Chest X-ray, AP view. Patient: 55 years old, sex F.
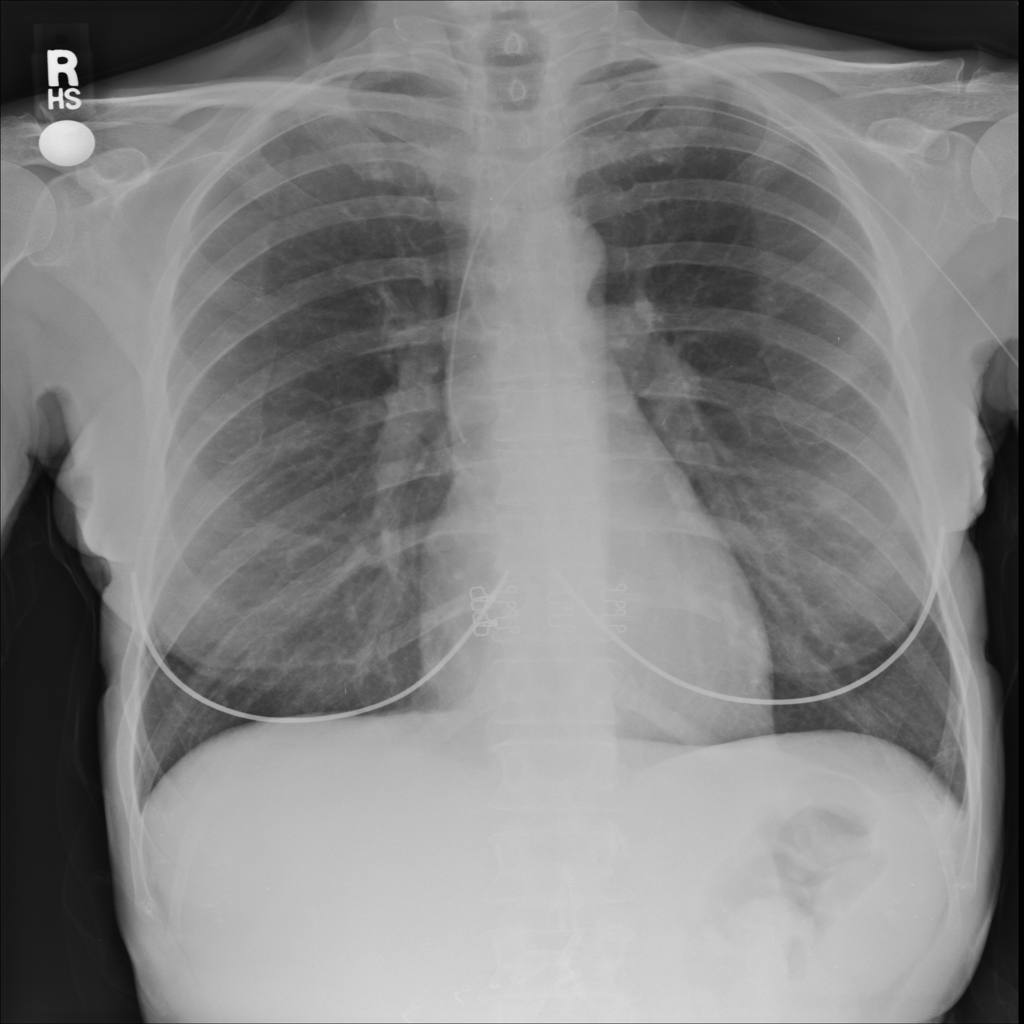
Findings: No Finding